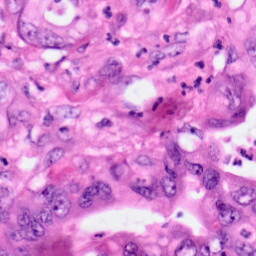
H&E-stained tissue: Pancreatic